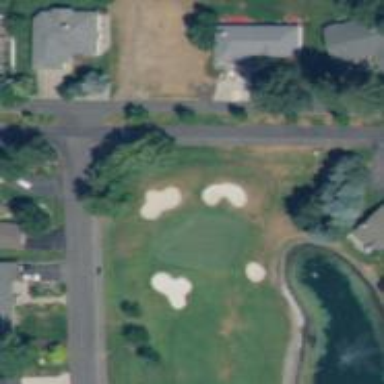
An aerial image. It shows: Golf hole.